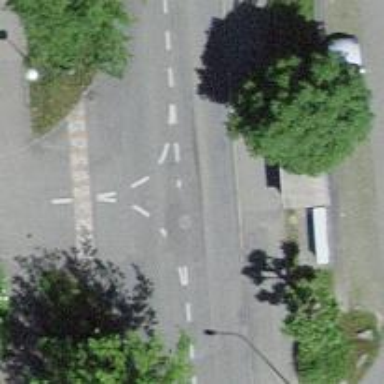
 serving as platform for public transportation."